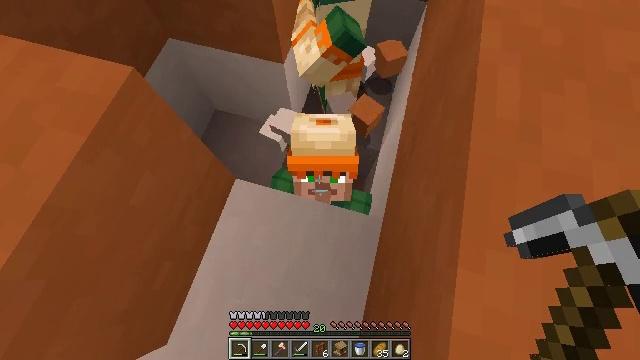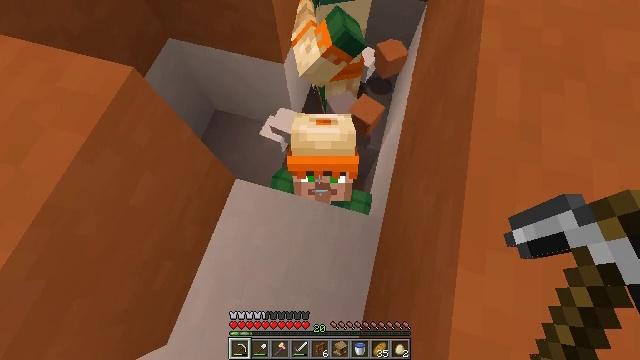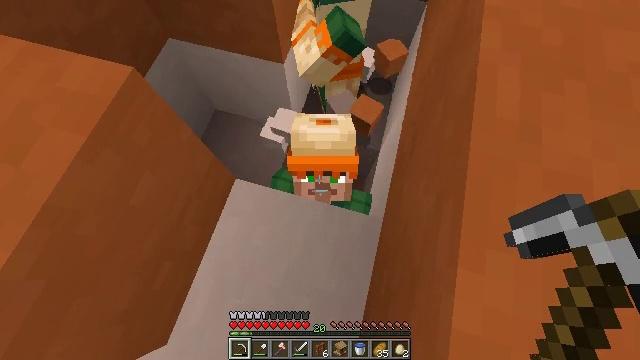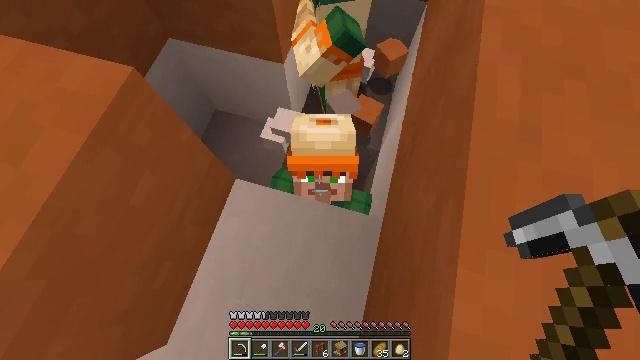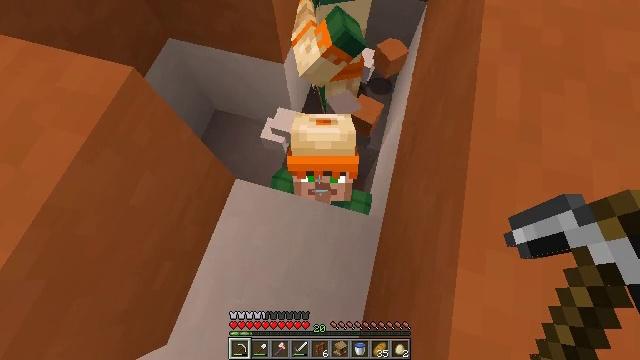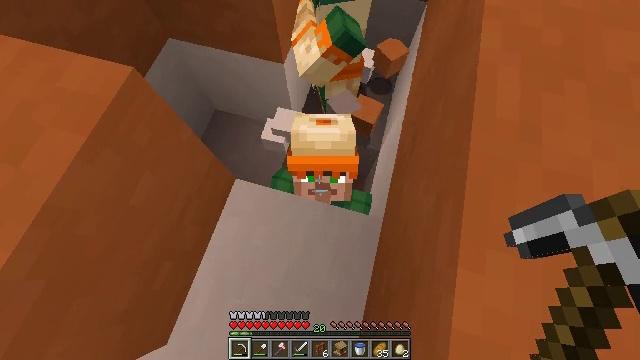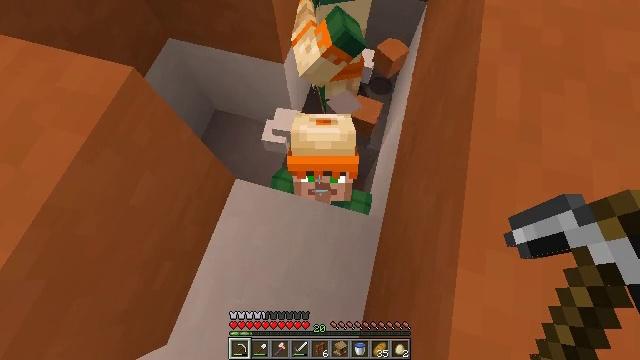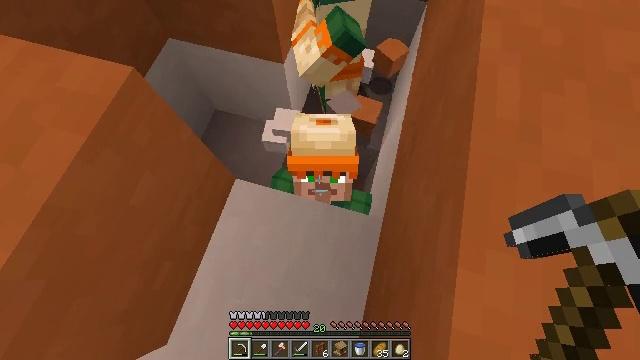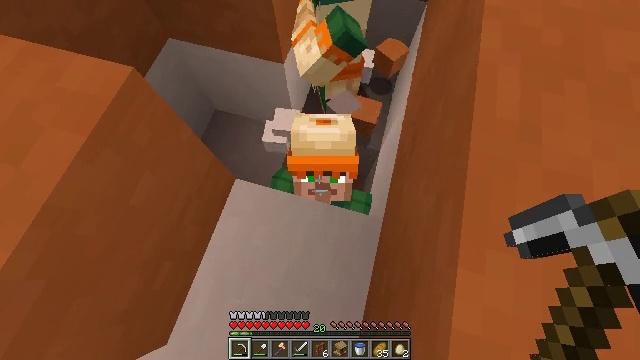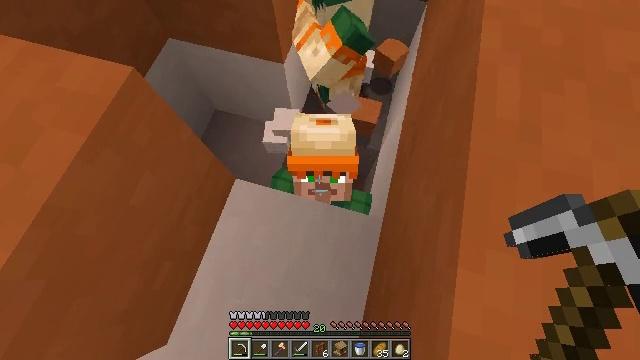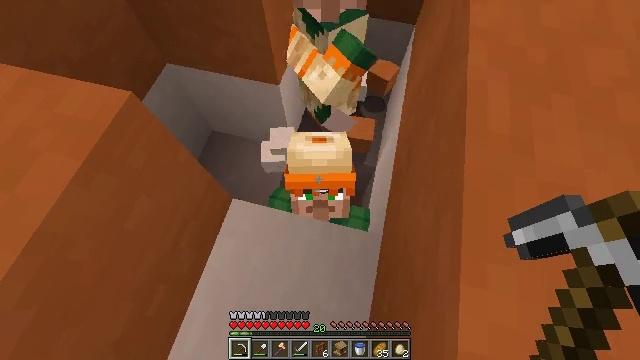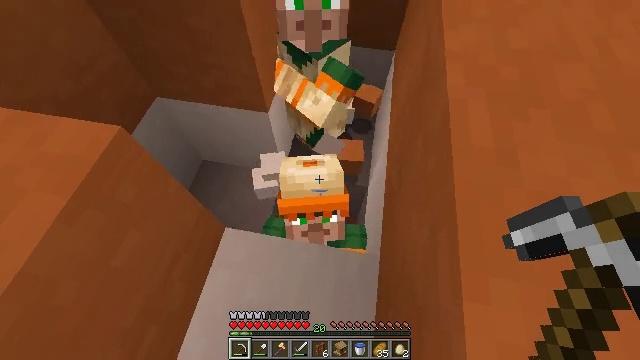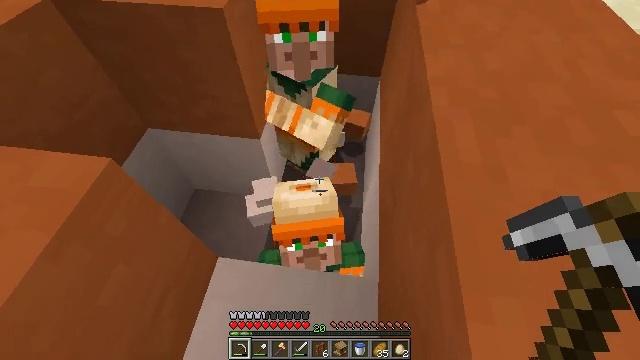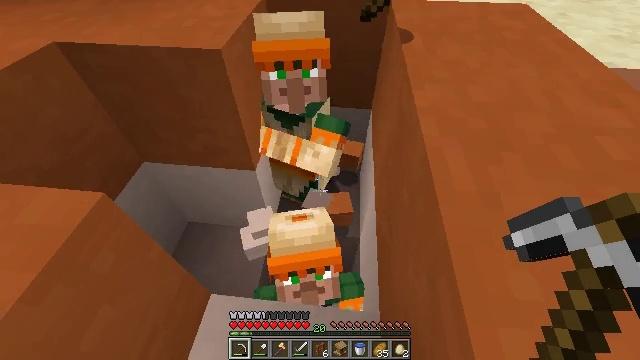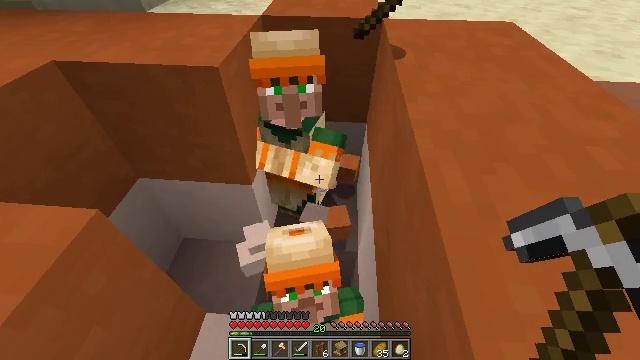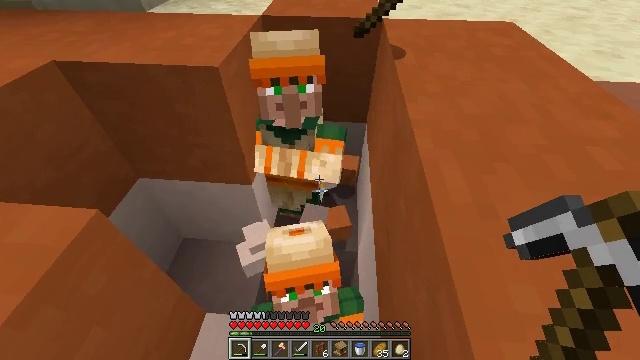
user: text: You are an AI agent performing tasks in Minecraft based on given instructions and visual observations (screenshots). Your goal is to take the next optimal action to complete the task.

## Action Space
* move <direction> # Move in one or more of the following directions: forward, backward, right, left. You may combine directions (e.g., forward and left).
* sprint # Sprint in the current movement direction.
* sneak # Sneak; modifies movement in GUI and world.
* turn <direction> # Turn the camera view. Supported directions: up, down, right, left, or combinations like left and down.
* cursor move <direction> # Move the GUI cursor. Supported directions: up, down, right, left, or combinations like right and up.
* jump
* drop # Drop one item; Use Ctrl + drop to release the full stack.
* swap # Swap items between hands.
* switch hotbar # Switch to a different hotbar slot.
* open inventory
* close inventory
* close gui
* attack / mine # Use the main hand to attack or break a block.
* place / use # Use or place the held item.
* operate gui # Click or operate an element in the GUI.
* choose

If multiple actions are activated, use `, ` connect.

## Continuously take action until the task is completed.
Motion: motion action
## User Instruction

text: Break the light gray terracotta to collect it.
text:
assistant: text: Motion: no_op
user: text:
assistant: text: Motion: no_op
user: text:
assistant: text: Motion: no_op
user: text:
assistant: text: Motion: no_op
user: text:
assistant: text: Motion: no_op
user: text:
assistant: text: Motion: no_op
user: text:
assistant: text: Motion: no_op
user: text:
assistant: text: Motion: no_op
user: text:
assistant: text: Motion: no_op
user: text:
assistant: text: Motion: turn right and up
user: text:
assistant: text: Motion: turn right and up
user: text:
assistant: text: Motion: turn right and up
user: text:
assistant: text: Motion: turn right and up
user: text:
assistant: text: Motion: turn right and up
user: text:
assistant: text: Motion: no_op
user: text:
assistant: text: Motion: no_op
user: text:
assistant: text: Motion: no_op
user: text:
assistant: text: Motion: no_op
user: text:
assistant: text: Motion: no_op
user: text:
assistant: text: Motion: no_op
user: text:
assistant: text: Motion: no_op
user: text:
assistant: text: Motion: no_op
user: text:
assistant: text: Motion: no_op
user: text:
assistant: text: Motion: no_op
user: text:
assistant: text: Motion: no_op
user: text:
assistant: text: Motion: no_op
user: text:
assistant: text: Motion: no_op
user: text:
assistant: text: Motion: no_op
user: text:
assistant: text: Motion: turn left and down
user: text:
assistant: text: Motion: turn left and down